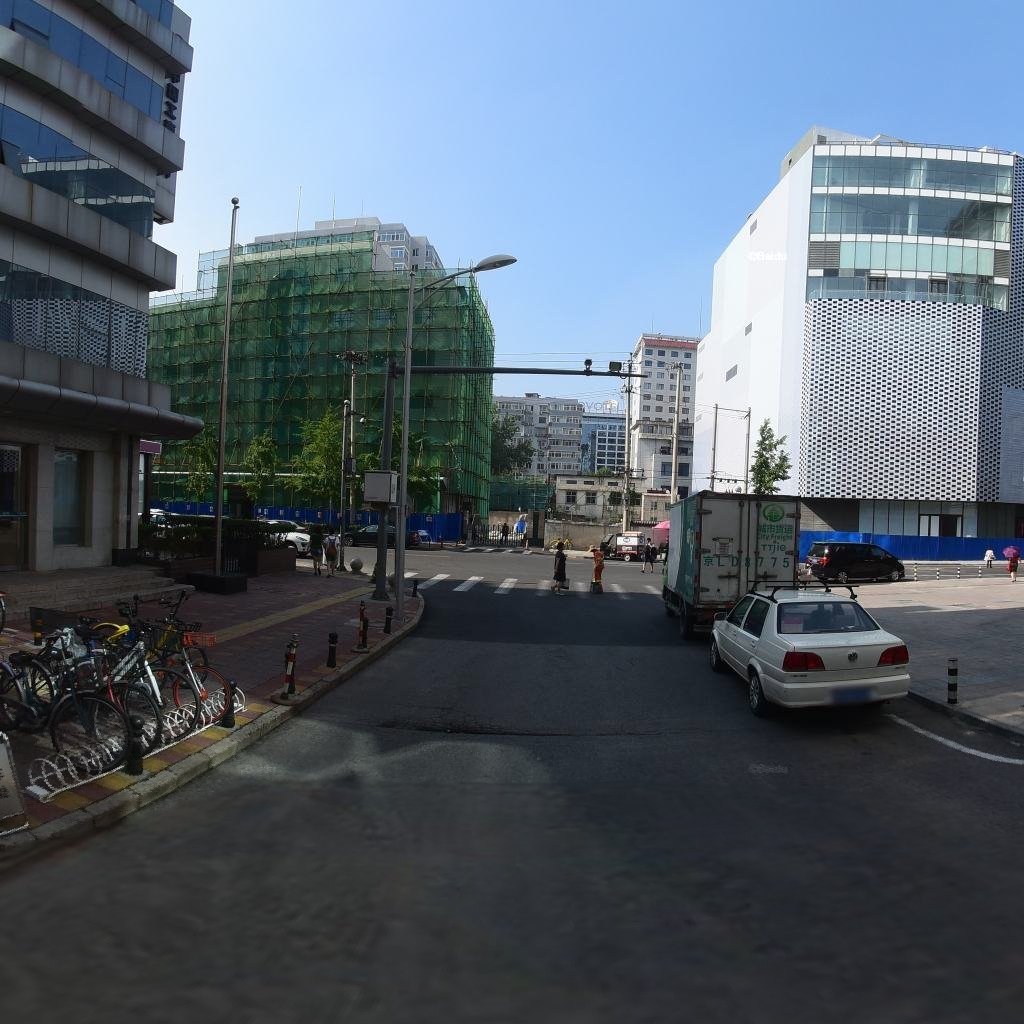
Region: Dongcheng
Road damage annotations: transverse crack